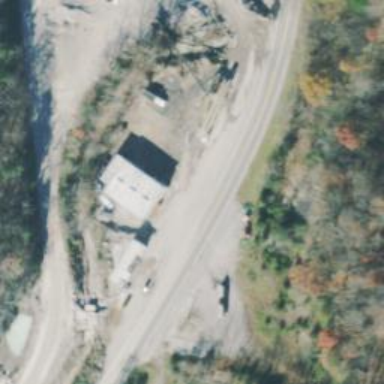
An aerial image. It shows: Quarry area.